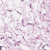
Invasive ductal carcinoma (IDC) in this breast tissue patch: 0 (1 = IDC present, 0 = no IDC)